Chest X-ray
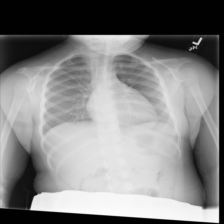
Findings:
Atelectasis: negative
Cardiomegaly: negative
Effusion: negative
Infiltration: negative
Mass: negative
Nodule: negative
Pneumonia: negative
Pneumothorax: negative
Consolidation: negative
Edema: negative
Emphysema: negative
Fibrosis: negative
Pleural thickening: negative
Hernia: negative